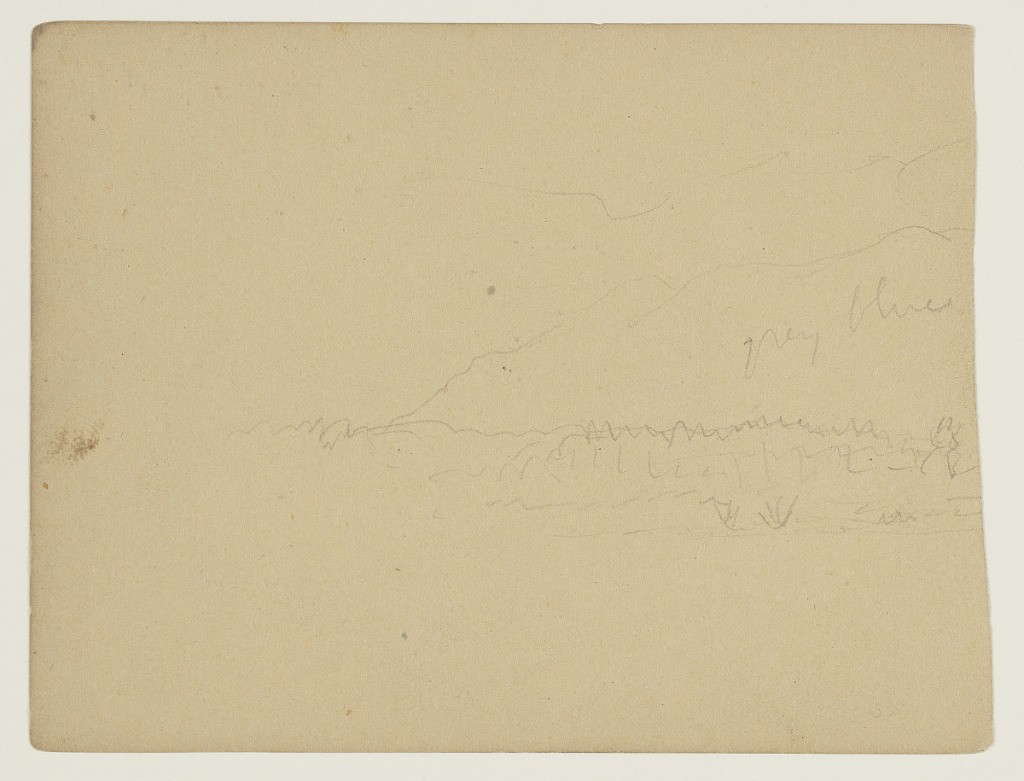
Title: Mountains and Lake, Part One
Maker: Frederic Edwin Church, American, 1826–1900
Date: March 1856
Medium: Graphite on tan wove paper
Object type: drawing
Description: Loose landscape sketch showing a distant view of a mountain range from across a lake. In the middle distance at center and right, woods and foothills lead to the rolling range in the background. Above, faintly-sketched clouds hang in the sky.